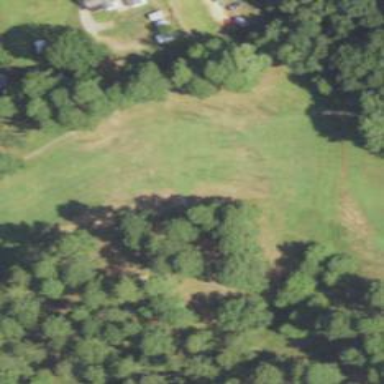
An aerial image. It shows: Golf hole.